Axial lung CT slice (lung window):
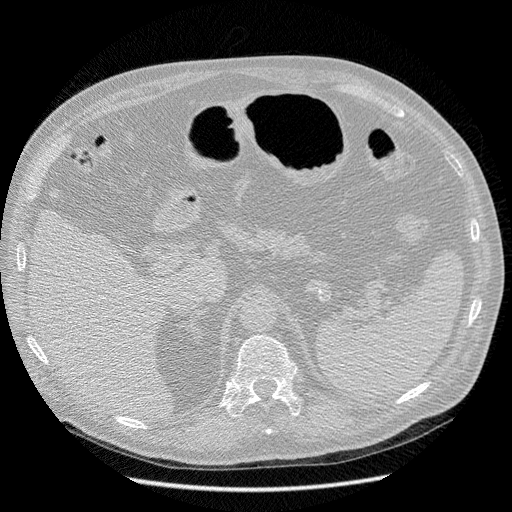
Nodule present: no